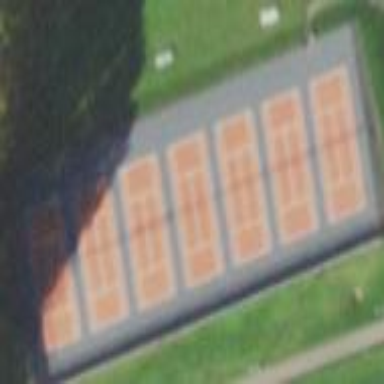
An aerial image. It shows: Tennis court on pitch.